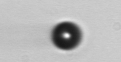
Label: bead